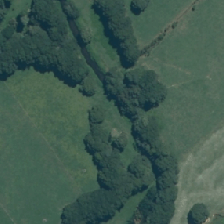
Land cover: deciduous_hardwood